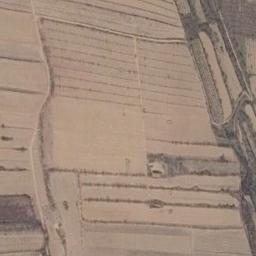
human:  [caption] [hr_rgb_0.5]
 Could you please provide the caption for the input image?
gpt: Most of these terraces are khaki .

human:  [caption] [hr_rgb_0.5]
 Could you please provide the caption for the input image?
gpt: A large patch of brown terraces .

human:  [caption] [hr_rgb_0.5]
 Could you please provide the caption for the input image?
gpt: There are many green plants on the terrace .

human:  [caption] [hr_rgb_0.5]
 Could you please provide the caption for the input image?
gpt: The bare terrace is next to some trees .

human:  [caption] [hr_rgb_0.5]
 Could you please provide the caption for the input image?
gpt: There are many yellow terraces arranged neatly .